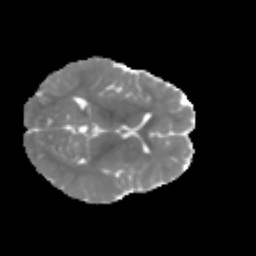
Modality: MD
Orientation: axial
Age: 8
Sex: female
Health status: healthy